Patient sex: M
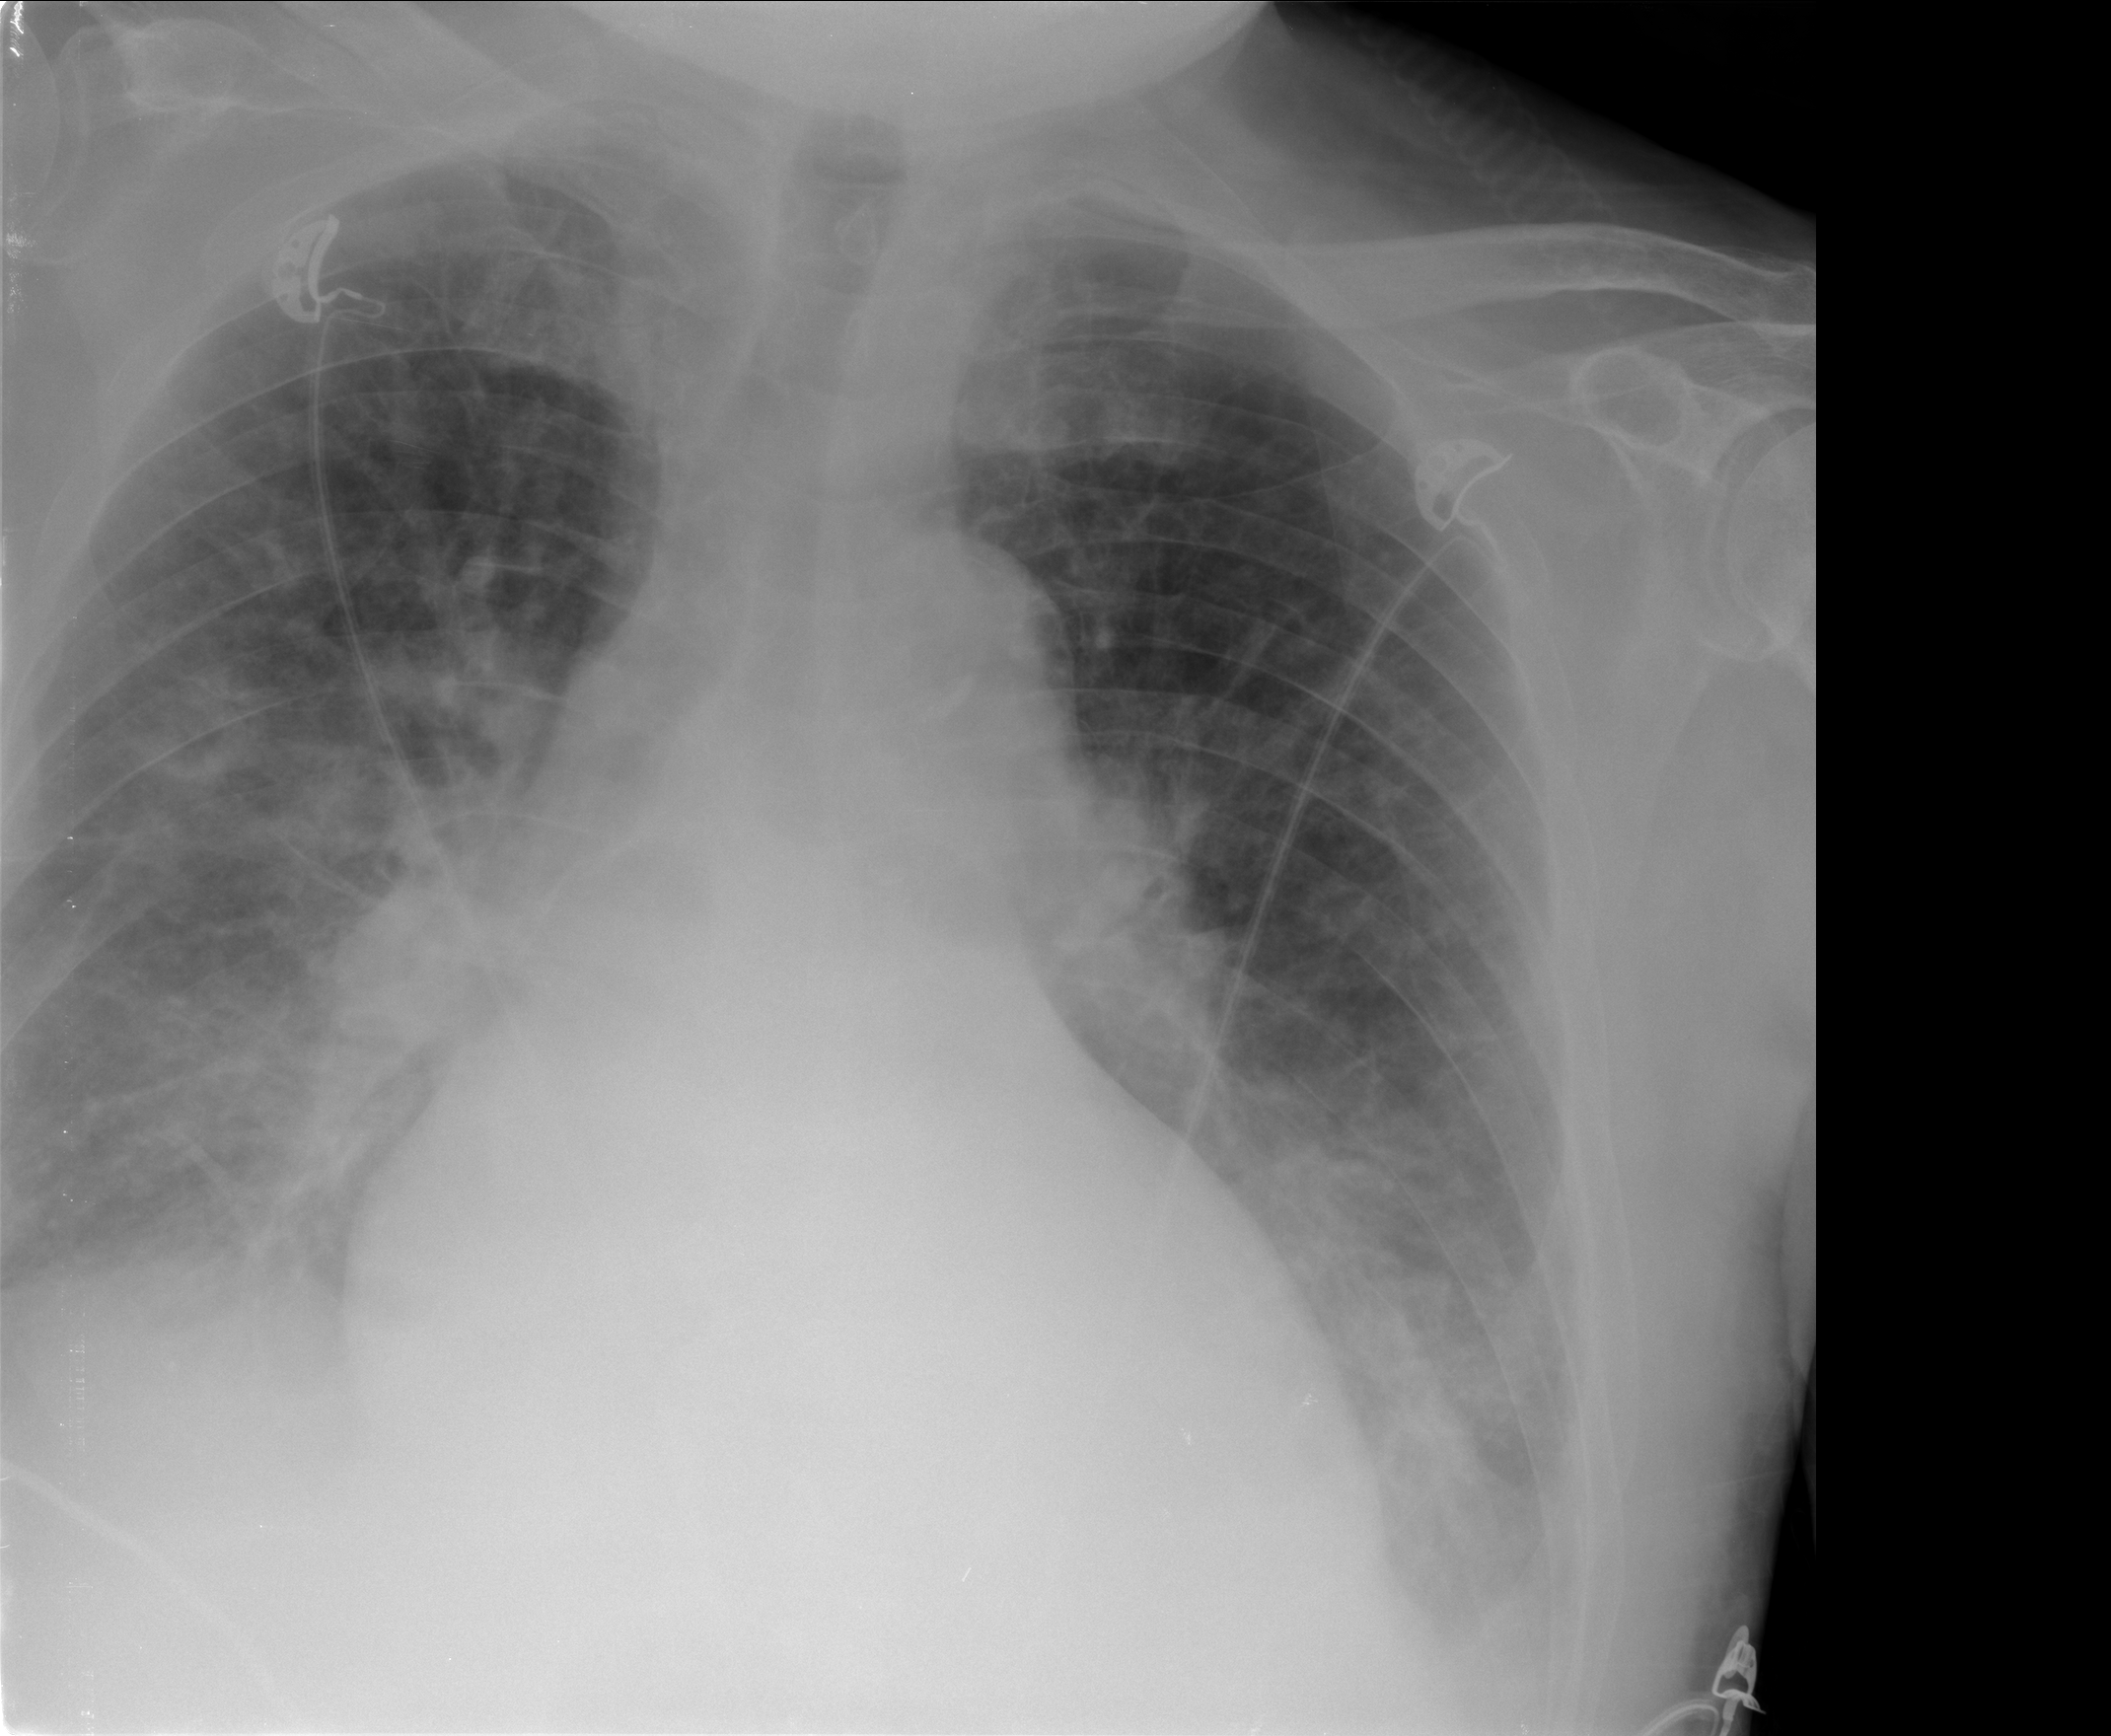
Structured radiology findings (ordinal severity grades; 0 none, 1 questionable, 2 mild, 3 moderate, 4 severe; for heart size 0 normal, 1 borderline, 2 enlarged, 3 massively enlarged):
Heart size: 2
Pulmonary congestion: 3
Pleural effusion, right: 2
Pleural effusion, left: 0
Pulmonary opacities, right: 3
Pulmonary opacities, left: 2
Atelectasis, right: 2
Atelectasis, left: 2